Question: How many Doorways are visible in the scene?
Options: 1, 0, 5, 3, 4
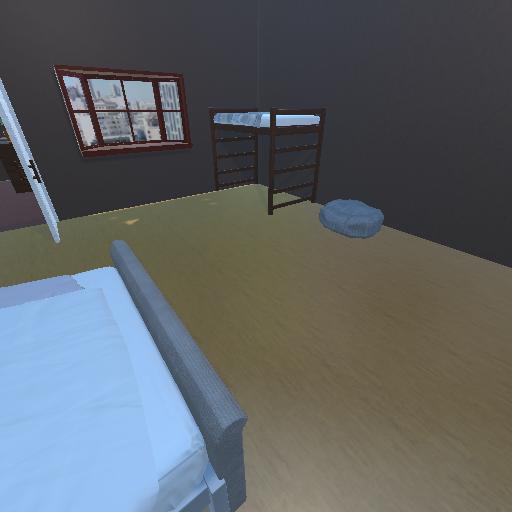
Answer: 1